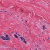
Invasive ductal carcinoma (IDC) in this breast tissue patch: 0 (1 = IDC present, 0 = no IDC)